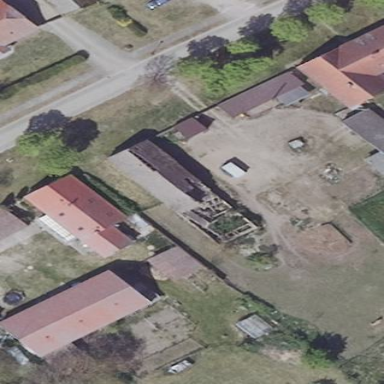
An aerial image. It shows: Ruins of building.